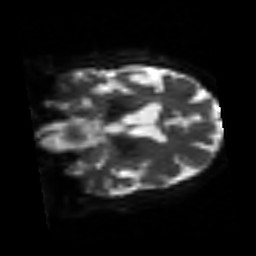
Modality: sbref
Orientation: coronal
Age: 64
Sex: male
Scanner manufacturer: siemens
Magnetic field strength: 3 T
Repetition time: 3.2 s
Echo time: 0.081 s